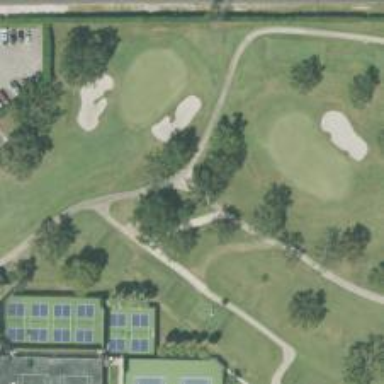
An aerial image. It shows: Footway that serves as golf path.